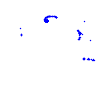
Particle: proton